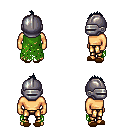
a pixel art fantasy rpg character, male body template, human, tanned skin, green tattered cape, gold greaves, raven mohawk hairstyle, metal helm, brown slippers, four views (front, back, left, right), 2x2 character sprite sheet, small pixel art, hard edges, no anti-aliasing